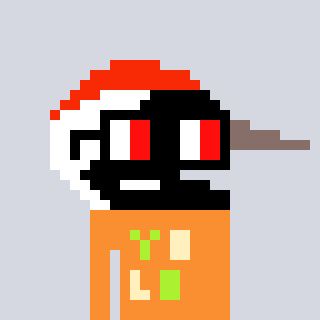
a pixel art character with square glasses with black frames and red eyes, a crane-shaped head and a orange-colored body on a cool background